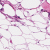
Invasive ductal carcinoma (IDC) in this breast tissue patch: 0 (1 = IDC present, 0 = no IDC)